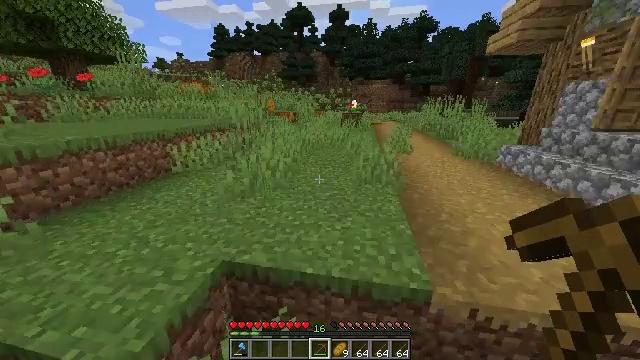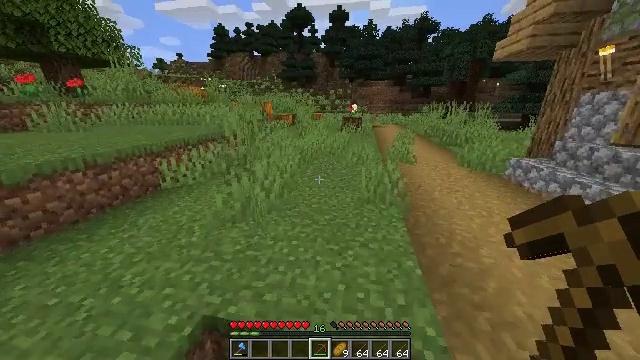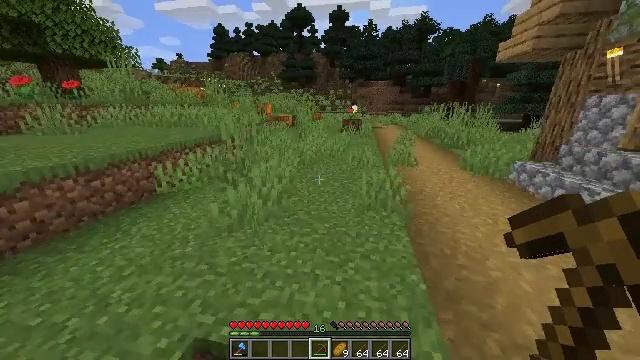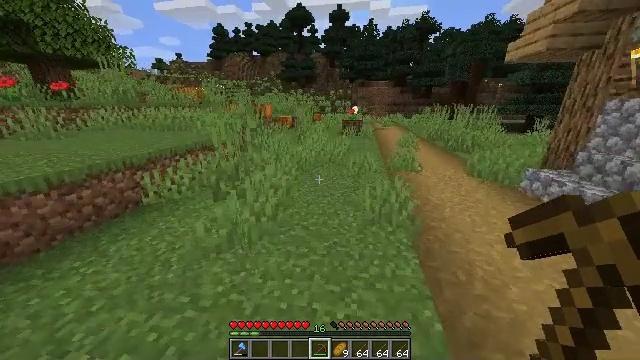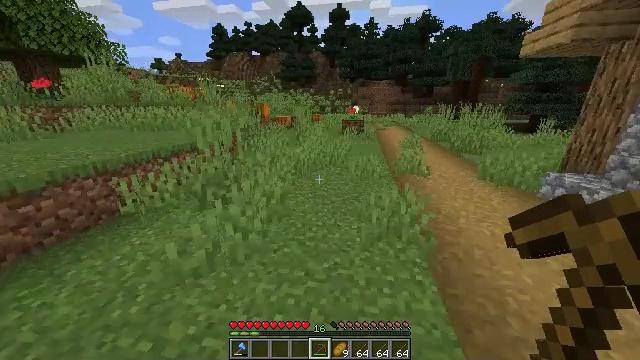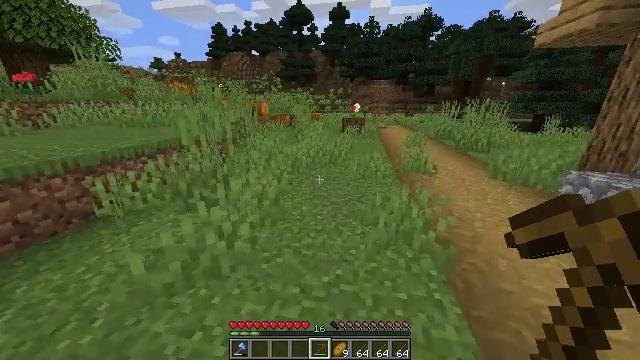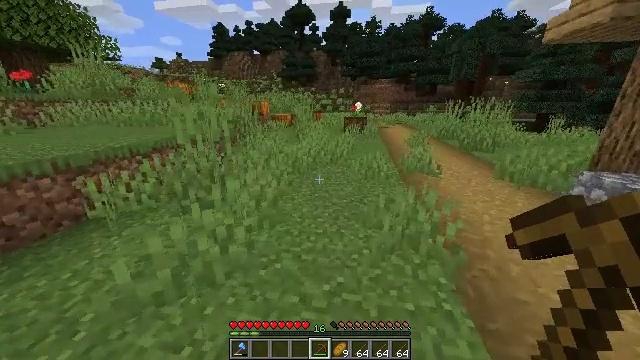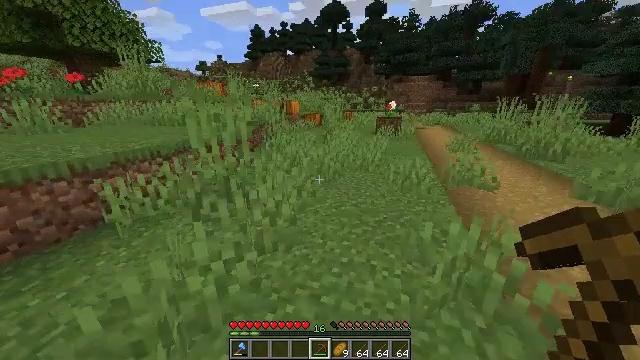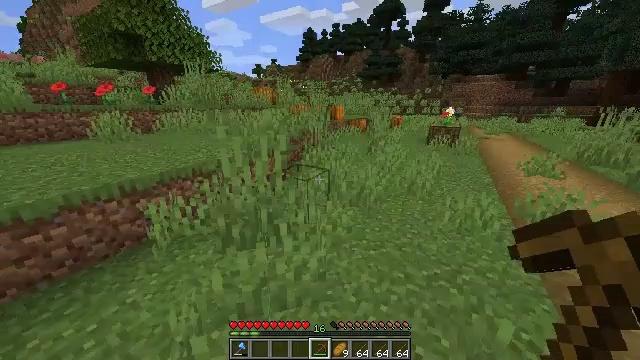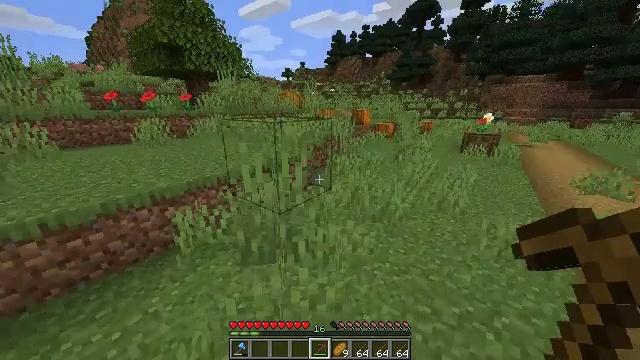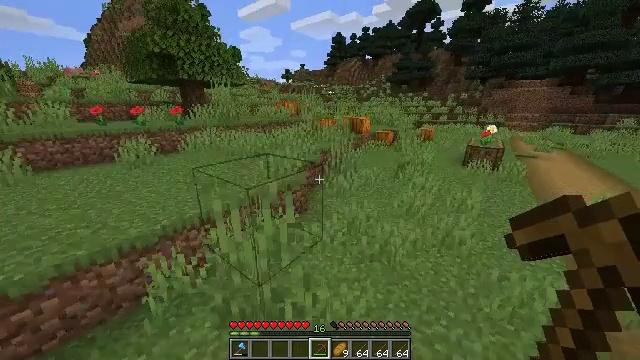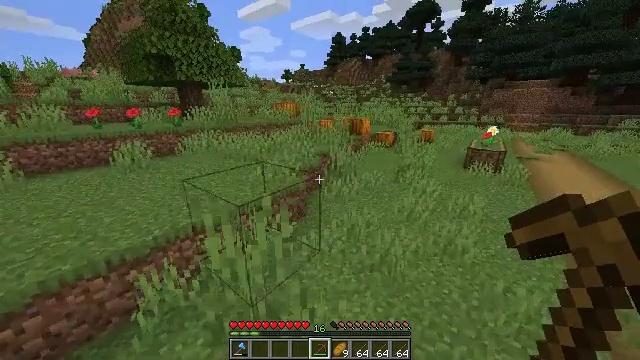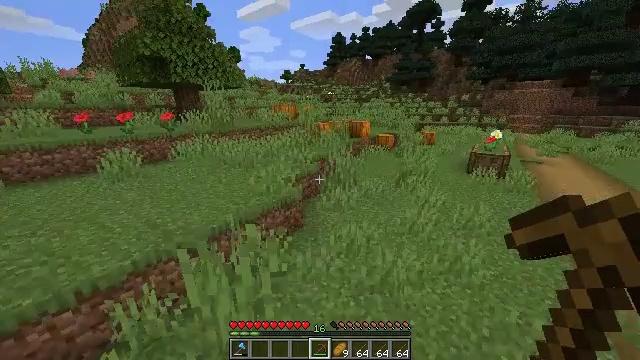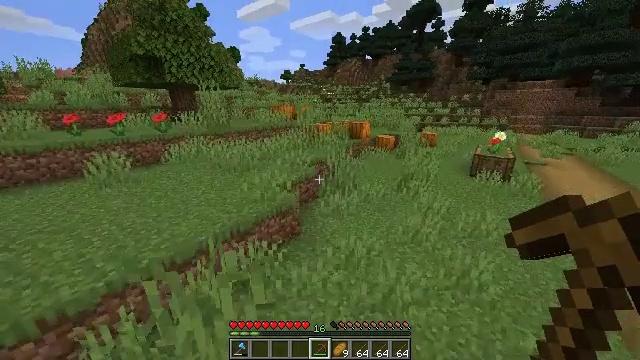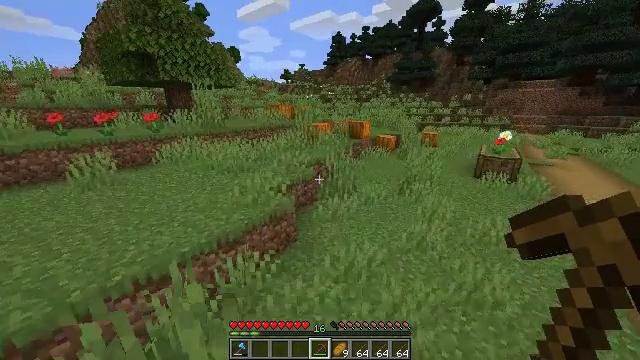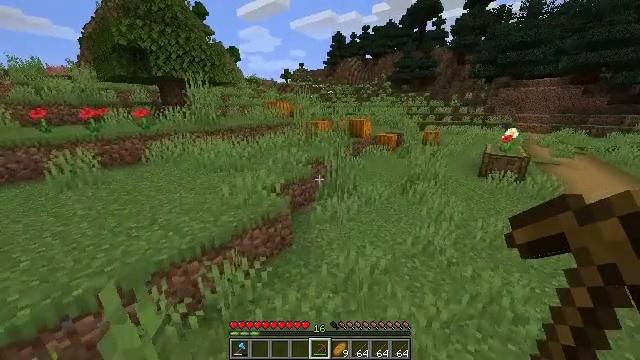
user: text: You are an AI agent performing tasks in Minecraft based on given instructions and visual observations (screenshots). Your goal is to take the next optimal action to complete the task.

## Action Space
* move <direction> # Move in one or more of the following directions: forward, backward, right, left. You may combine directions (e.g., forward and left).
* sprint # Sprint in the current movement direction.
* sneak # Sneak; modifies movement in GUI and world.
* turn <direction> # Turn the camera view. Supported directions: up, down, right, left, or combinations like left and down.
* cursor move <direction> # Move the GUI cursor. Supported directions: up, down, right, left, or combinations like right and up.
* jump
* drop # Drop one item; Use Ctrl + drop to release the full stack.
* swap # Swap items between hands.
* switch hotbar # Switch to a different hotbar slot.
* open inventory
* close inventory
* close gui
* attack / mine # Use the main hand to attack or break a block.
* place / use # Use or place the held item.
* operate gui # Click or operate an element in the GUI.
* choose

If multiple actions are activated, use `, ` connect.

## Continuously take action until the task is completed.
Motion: motion action
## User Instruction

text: Dig up netherrack with a pickaxe.
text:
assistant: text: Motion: move forward, sprint, jump
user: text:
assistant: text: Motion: move forward, sprint, jump
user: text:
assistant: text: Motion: move forward, sprint, jump
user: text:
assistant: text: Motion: move forward, sprint, jump
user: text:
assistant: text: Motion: move forward, sprint, jump
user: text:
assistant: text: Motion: move forward, sprint, jump
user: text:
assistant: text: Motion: move forward, sprint, turn left, jump
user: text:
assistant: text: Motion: move forward, sprint, turn left, jump
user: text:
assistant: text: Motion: move forward, sprint, turn left, jump
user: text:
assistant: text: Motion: move forward, sprint, jump
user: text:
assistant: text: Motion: move forward, sprint, jump
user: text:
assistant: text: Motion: move forward, sprint, jump
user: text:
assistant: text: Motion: move forward, sprint, jump
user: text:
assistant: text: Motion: move forward, sprint, jump
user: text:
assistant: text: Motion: move forward, sprint, jump
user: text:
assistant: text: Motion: move forward, sprint, jump
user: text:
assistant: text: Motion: move forward, sprint, turn right, jump
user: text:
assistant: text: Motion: move forward, sprint, turn right, jump
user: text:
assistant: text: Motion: move forward, sprint, turn right, jump
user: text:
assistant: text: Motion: move forward, sprint, jump
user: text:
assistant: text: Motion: move forward, sprint, jump
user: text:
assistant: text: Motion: move forward, sprint, jump
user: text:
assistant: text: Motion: move forward, sprint, jump
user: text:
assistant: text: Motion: move forward, sprint, jump
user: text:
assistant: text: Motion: move forward, sprint, jump
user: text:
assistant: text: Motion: move forward, sprint, jump
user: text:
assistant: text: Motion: move forward, sprint, jump
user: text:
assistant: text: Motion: move forward, sprint, jump
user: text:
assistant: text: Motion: move forward, sprint, turn left, jump
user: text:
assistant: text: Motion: move forward, sprint, turn left, jump